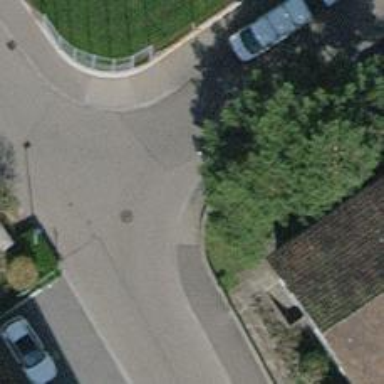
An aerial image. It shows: Kerb serving as barrier.